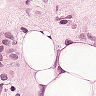
Metastatic tissue present: yes